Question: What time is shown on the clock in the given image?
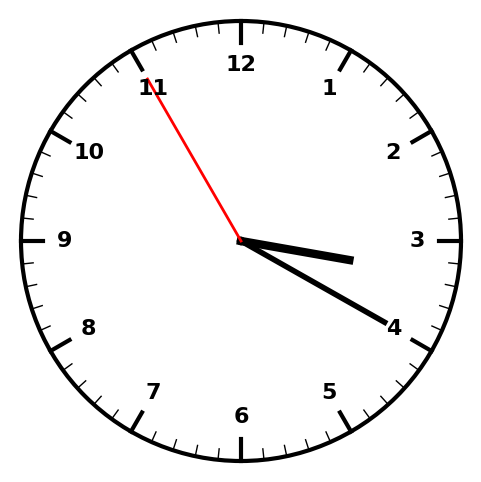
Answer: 03:19:55